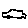
Label: car